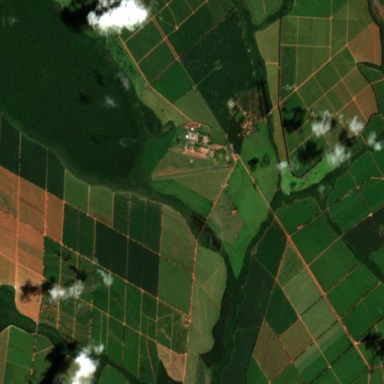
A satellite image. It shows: Farmland with orange crops.